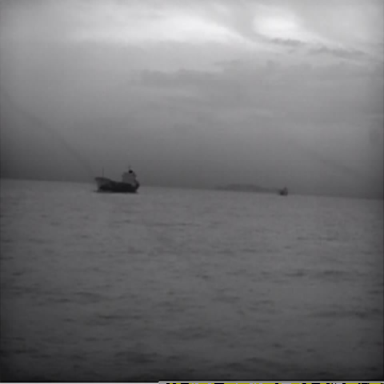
There is a liner in the infrared image.